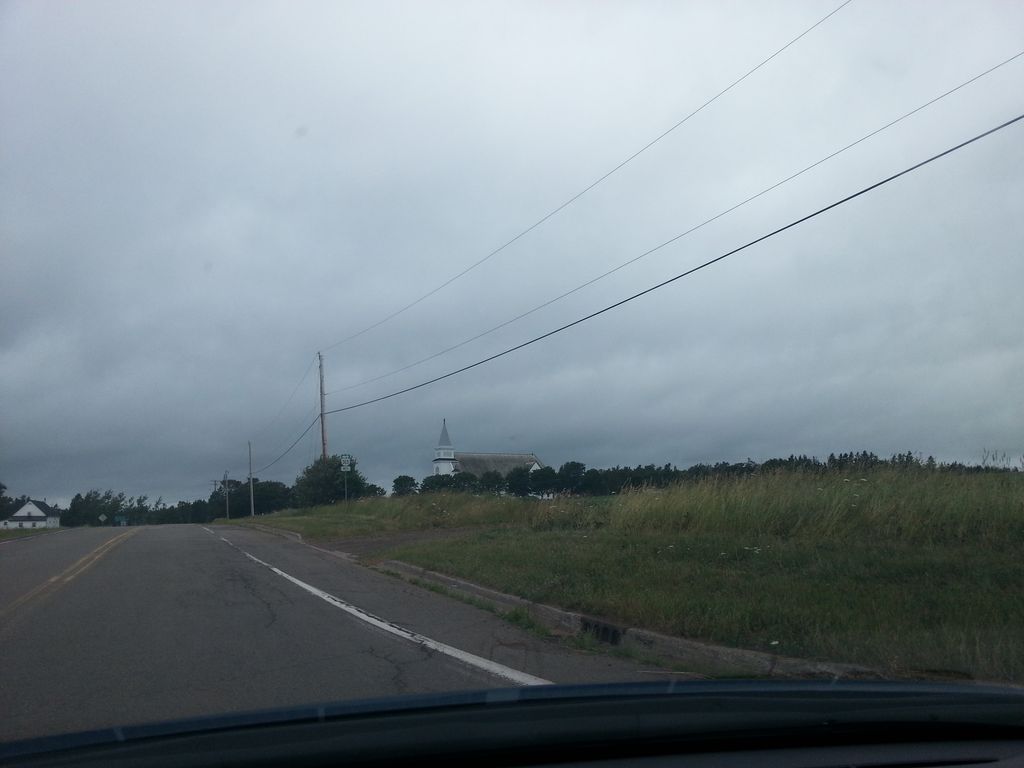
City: charlottetown